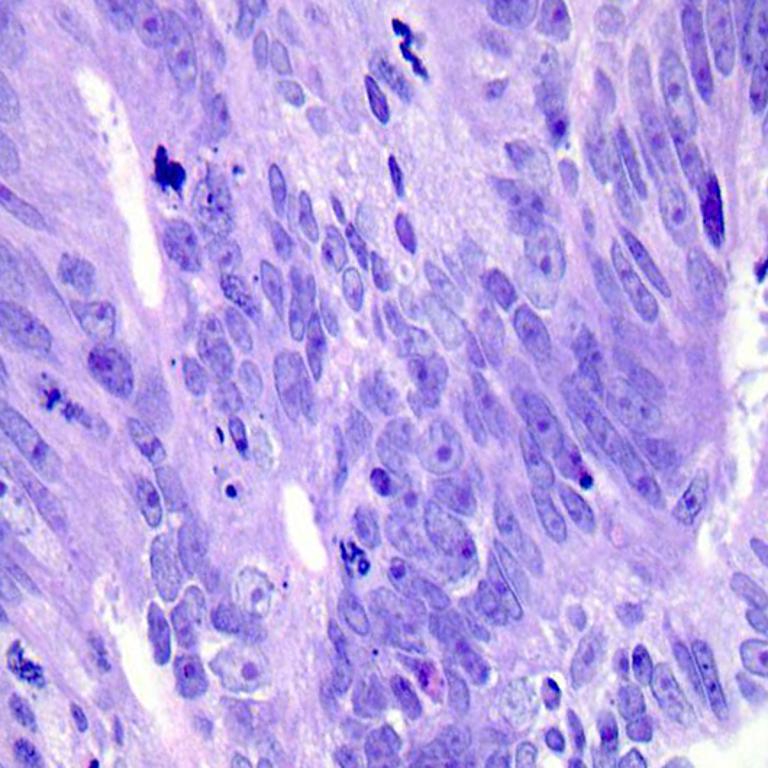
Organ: colon
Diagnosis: adenocarcinomas